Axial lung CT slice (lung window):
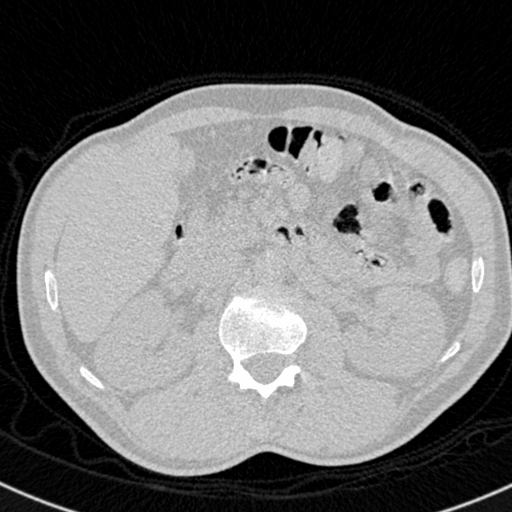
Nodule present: no